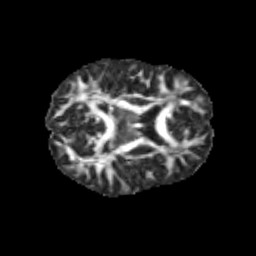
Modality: FA
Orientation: axial
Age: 10
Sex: male
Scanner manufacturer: siemens
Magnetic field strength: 3 T
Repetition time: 3.8 s
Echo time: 0.07 s